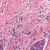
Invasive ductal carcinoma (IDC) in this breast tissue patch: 0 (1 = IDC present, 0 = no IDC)